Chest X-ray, PA view. Patient: 63 years old, sex M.
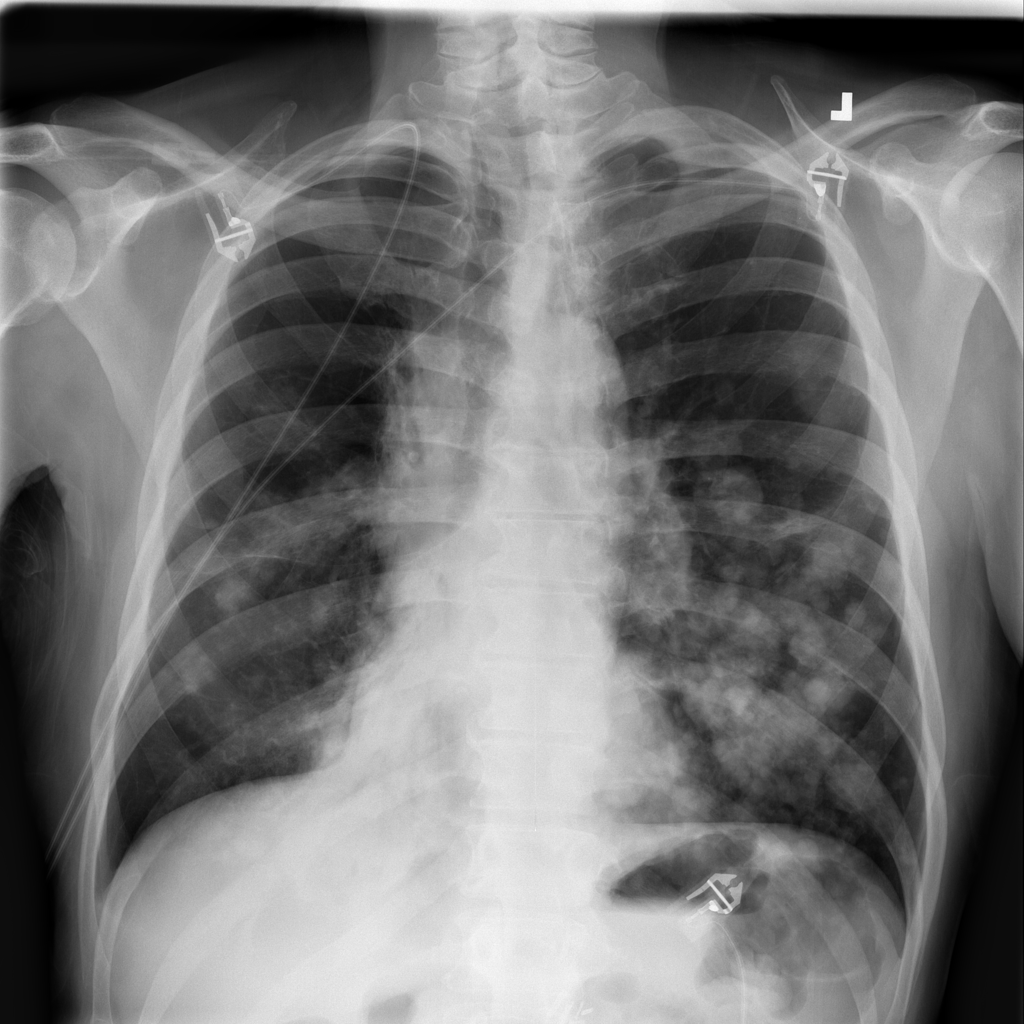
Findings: Consolidation